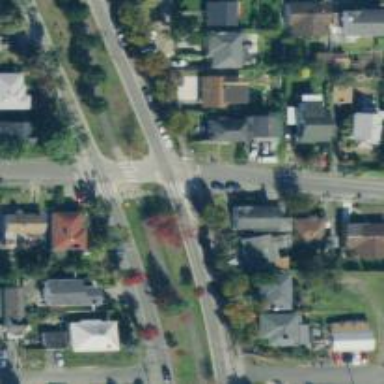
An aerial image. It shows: Crossing on the cycleway marked as zebra crossing.